Question: I'm new to Android development so I've been working on a chess app in order to teach myself. However, I am now stuck. Essentially, I need a good way to draw an 8x8 grid of ImageButtons such that:
1. The buttons fill the entire grid
2. Grid space is evenly distributed among the buttons
3. There are no gaps between buttons (clarifying #2)
4. The grid is square shaped and its size can be controlled (I'd like to be able to automatically resize based on screen size).
Or, put simply, it should look like a standard chess board :)
I've tried several layouts with no success. Currently, this is the best I've been able to do:

I'm using a GridLayout in the following way inside of PlayGameActivity (Where the board should be drawn):
'''
public void onStart(){
super.onStart();
board = (GridLayout)findViewById(R.id.chessboard);
board.setColumnCount(8);
board.setRowCount(8);
for(int i = 0; i < 8; i++){
for(int j = 0; j < 8; j++){
ImageButton square = squares[i][j] = new ImageButton(this);
GridLayout.LayoutParams params = new GridLayout.LayoutParams();
params.rightMargin = 0;
params.topMargin = 0;
params.height = params.WRAP_CONTENT;
params.width = params.WRAP_CONTENT;
params.setGravity(Gravity.FILL);
params.rowSpec = GridLayout.spec(i);
params.columnSpec = GridLayout.spec(j);
board.addView(square, params);
//board.addView(square);
}
}}
'''
And the chessboard is defined via XML like this:
'''
<GridLayout
android:id="@+id/chessboard"
android:layout_width="353dp"
android:layout_height="353dp"
android:layout_marginBottom="104dp"
android:layout_marginEnd="8dp"
android:layout_marginLeft="8dp"
android:layout_marginRight="8dp"
android:layout_marginStart="8dp"
android:layout_marginTop="104dp"
android:background="#000000"
android:gravity="center_horizontal"
app:layout_constraintBottom_toBottomOf="parent"
app:layout_constraintLeft_toLeftOf="parent"
app:layout_constraintRight_toRightOf="parent"
app:layout_constraintTop_toTopOf="parent"
tools:layout_constraintBottom_creator="1"
tools:layout_constraintLeft_creator="1"
tools:layout_constraintRight_creator="1"
tools:layout_constraintTop_creator="1">
</GridLayout>
'''
All solutions I've found for this type of problem have been in the form of Android XML. Maybe my concerns about such an approach are based on ignorance, but my understanding is that I'd have to copy and paste 64 squares into a GridLayout or something. Also, I'm not sure how I'd resize based on screen size with that approach. Ideally, I'm looking for a strictly programmatic solution (and this is my preferred method of UI design anyway).
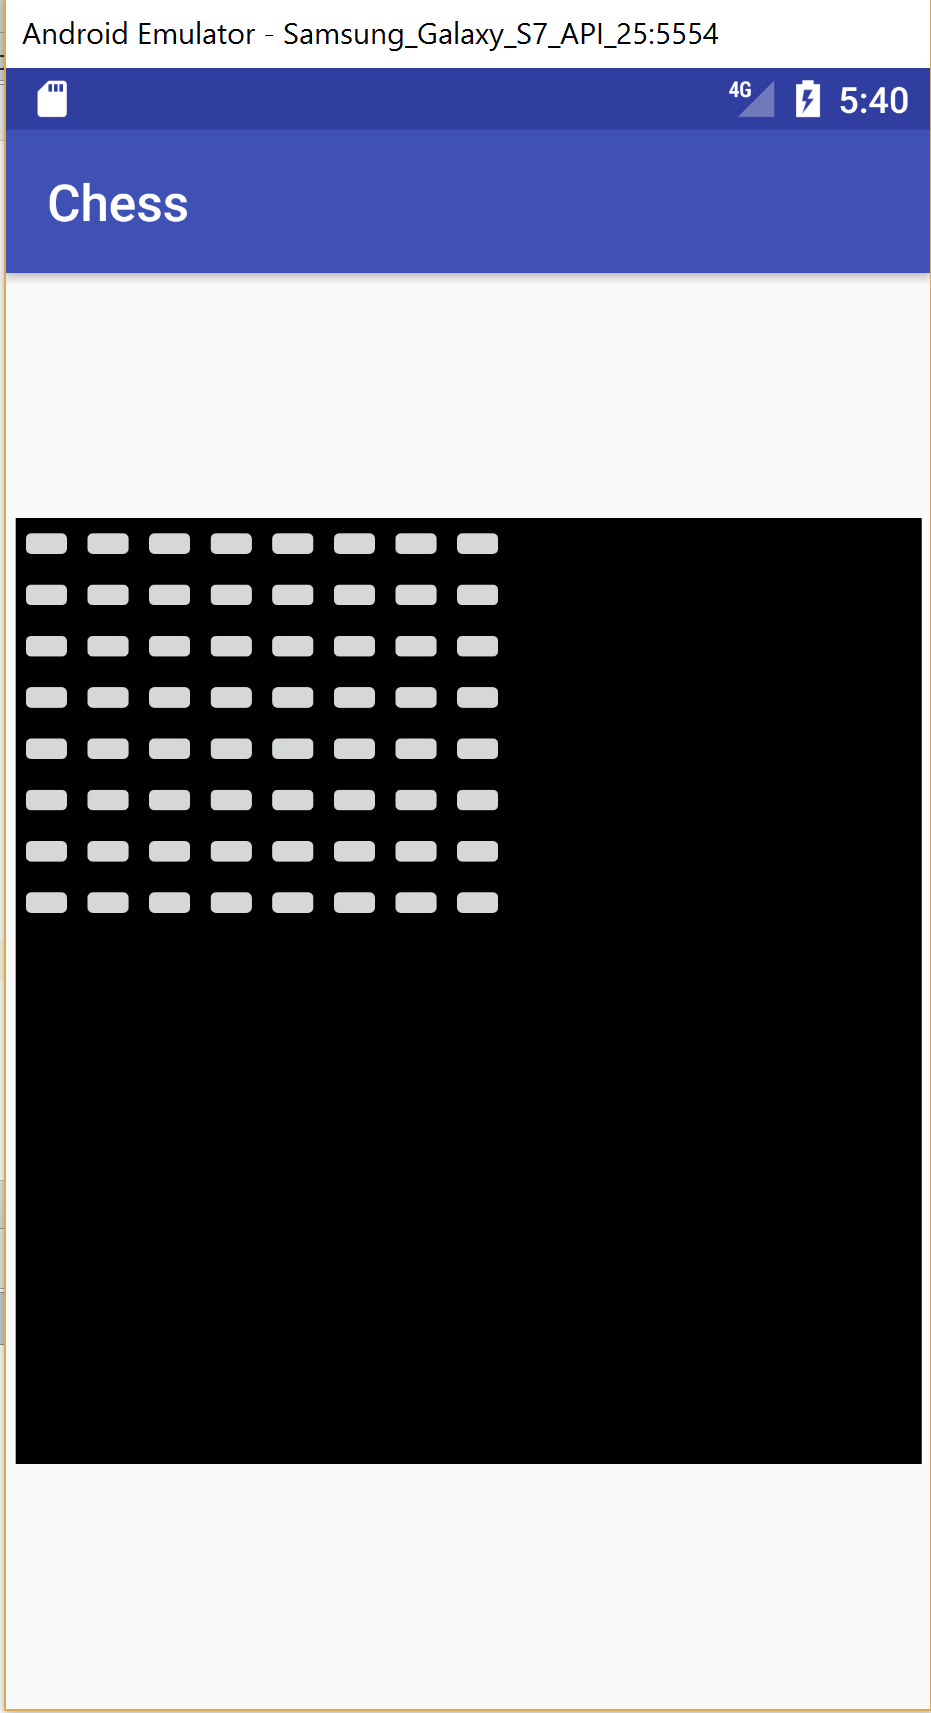
Answer: My suggestion would be to modularize with xml by using 'include' (<URL>:
'''
<include layout="@layout/titlebar"/>
'''
Using 'include' allows you to write a piece of XML code once in its own file, and then use it multiple times. I would also suggest against using GridLayout in most cases because they just don't give you as much control as some of the other layout types. If this were my code, this is what I would do:
1. Create an ImageButton "square" in its own XML file with android:layout_weight="1".
2. Create a LinearLayout "row" in its own XML file with android:orientation="horizontal", android:layout_weight="1", and android:weightSum="8", then copy and paste 8 includes with layout="@layout/[your_image_button]".
3. Create an outer LinearLayout where you currently have your GridLayout. This one would have android:orientation="vertical" and android:weightSum="8". Then copy and paste 8 includes with layout="@layout/[your_linear_layout_row]".
There are many ways to do this, but this way gives you a lot of control on how everything is laid out spatially, and the logic of it is very similar to the 'array of arrays' approach you're currently using to dynamically lay everything out. If you want to go the dynamic java route, my suggestion would be to do this LinearLayout-based grid approach in java (you can even create the ImageButton in XML and use a 'LayoutInflater' to inflate copies of the ImageButton). In the outer 'for' loop, you can create a new LinearLayout and add it to the outer LinearLayout; then in the inner 'for' loop, create the ImageButton and add it to the inner LinearLayout.
: Good point about the rows being different! That makes the pure XML solution less clean. If you go with pure XML, I would just do step 2 above twice: one time with white then black; the other time with black then white. For a black tile, this might look like:
'''
<include layout="@layout/your_imagebutton"
android:backgroundColor="#000"
/>
'''
If this approach is too cumbersome for you, you could set the colors dynamically by looping through the LinearLayout rows and ImageButton tiles to set the background color. I think you'd find it easier than it was in your GridLayout approach.